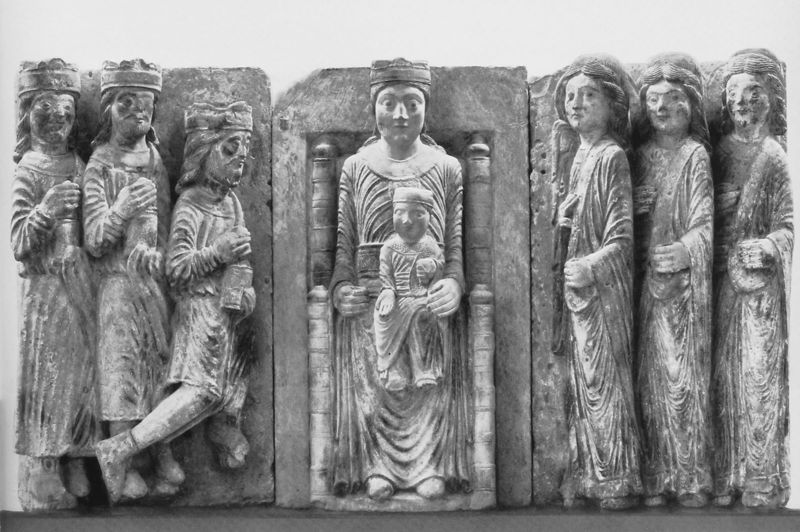
Titel: Thronende Muttergottes mit Engeln und den Heiligen Drei Königen
Standort: Oberpleis, St. Pankratius (EU - D - NRW)
Schlagwörter: menschen, frau, männer, bibel, stein, bild, figur, kind, engel, skulptur, relief, sitz, thron, bildhauerei, plastik, herrscher, altar, kaputt, gotisch, jesus, mittelalter, könige, herrscherin, königin, heilige, fresko, jünger, maria, madonna, biblisch, reliquie, tryptichon, romanisch, steinrelief, standrelief